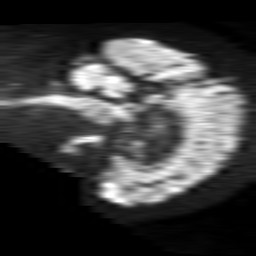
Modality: TRACE
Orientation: sagittal
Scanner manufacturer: philips
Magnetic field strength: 1.5 T
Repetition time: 4.6 s
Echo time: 0.08631 s